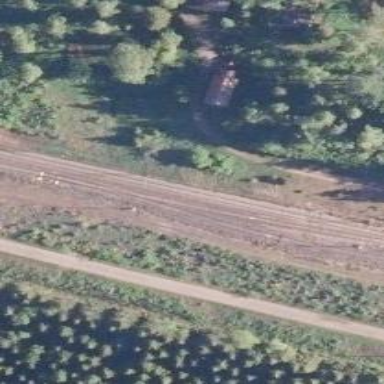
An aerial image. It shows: Wedge is used for the railway derail.